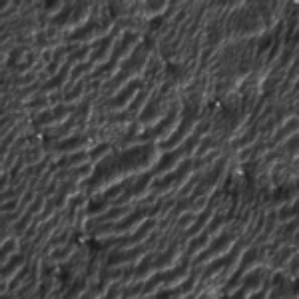
Label: frost